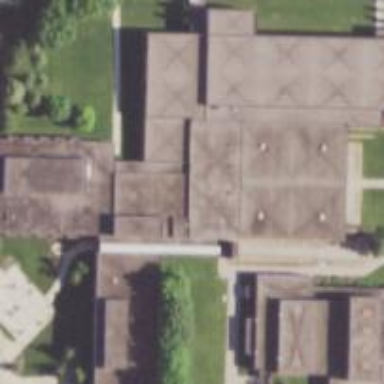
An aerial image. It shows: College building.